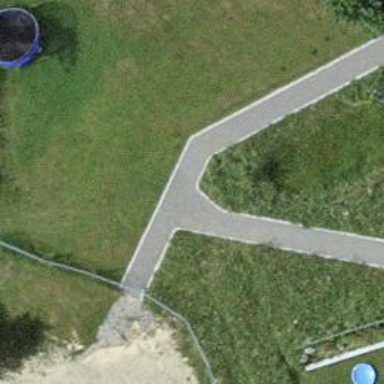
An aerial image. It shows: Footway with fine gravel surface.